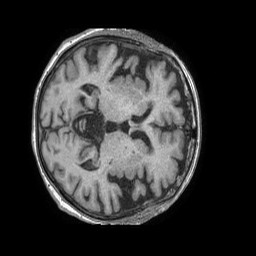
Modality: T1w
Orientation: axial
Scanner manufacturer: philips
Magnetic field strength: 1.5 T
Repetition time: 0.007903 s
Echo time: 0.003655 s